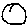
Label: moon